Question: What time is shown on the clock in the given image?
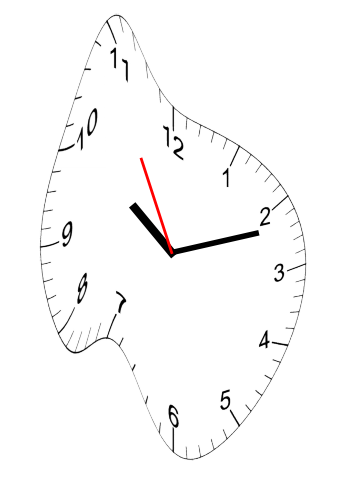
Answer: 10:11:55